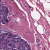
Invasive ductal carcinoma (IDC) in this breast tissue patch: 0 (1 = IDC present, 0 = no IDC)